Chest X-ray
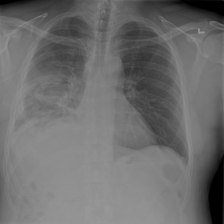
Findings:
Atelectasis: positive
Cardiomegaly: negative
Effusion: positive
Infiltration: negative
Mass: negative
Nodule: negative
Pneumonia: negative
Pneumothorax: positive
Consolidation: negative
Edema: negative
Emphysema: negative
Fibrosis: negative
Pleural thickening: negative
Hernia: negative